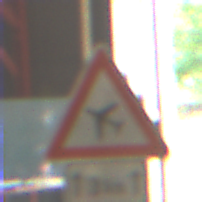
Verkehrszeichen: FlugbetriebRechts
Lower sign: LaengeEinerStrecke2
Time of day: Midday
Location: Indoor (Urban)
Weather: NotSpecified
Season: NotSpecified
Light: Natural